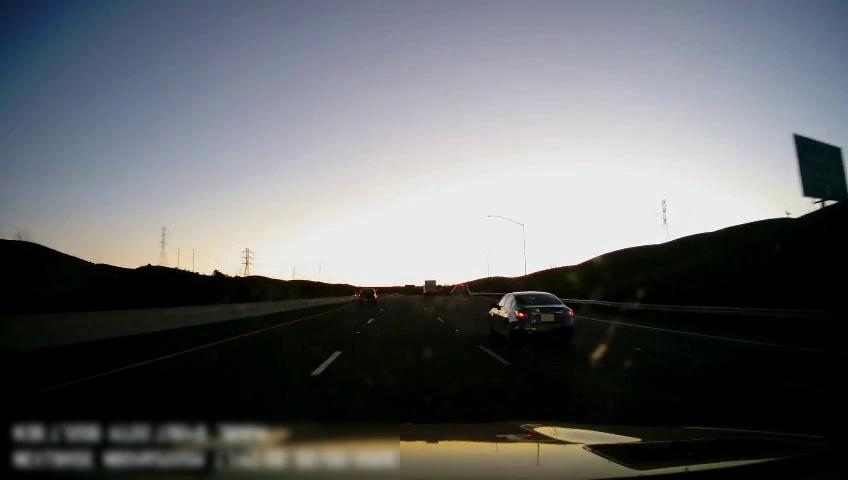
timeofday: Day
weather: Sunny
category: Drivable Space
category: Vehicles | Truck
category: Vehicles | Car
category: Vehicles | SUV
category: Lanes | Alternate Lane
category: Lanes | Current Lane
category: Lanes | Current Lane
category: Lanes | Alternate Lane
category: Lanes | Alternate Lane
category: Lanes | Alternate Lane
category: Traffic | Signs